Field crop: maize
Growth stage: 2
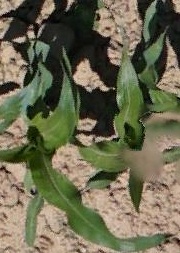
Species: maize